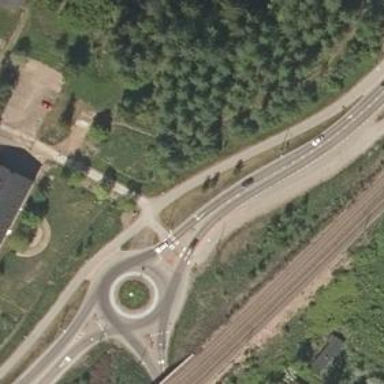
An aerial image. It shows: Asphalt cycleway with zebra crossing that includes island.